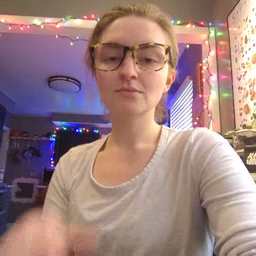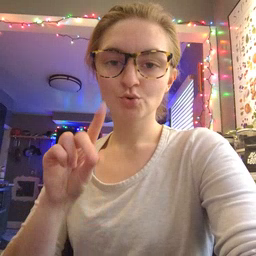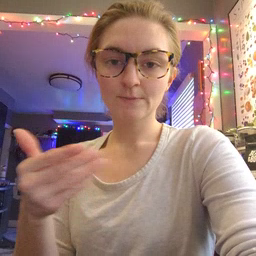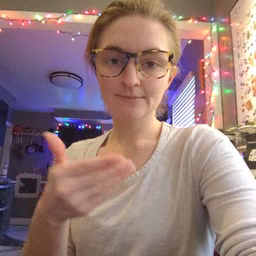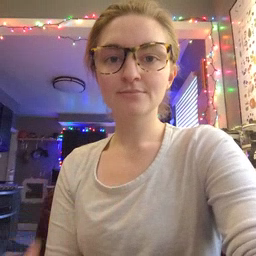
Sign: puppy